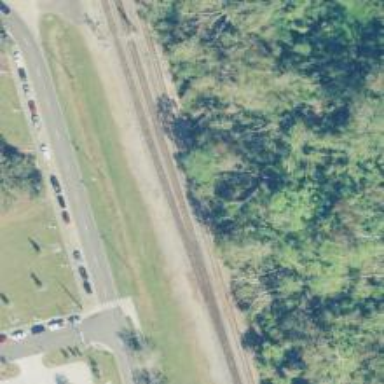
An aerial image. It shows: Railway siding for service.